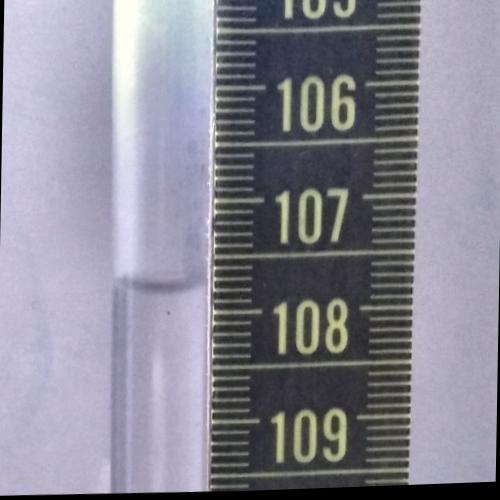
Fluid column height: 107.8 cm